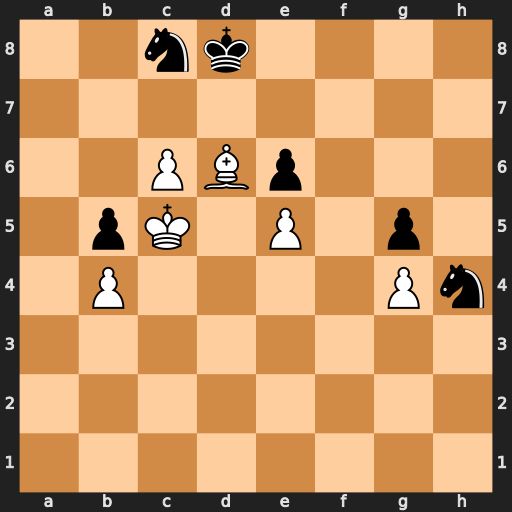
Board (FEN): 2nk4/8/2PBp3/1pK1P1p1/1P4Pn/8/8/8
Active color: w
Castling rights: -
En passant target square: -
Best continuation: Kxb5 Ng2 Ka6 Ne3 Kb7